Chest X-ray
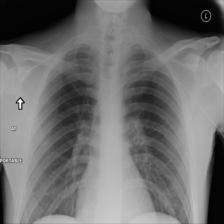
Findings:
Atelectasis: negative
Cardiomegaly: negative
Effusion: negative
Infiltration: negative
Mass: negative
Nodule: negative
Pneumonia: negative
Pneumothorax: negative
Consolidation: negative
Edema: negative
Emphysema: negative
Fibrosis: negative
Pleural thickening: negative
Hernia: negative